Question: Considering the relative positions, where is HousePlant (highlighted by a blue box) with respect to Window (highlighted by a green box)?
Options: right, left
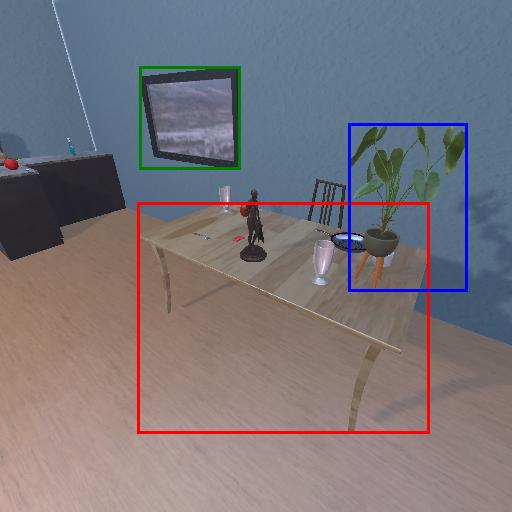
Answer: right